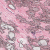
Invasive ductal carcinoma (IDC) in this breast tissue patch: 0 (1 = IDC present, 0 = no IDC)